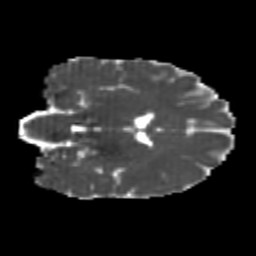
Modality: MD
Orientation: coronal
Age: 21
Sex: male
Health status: healthy
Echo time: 0.074 s